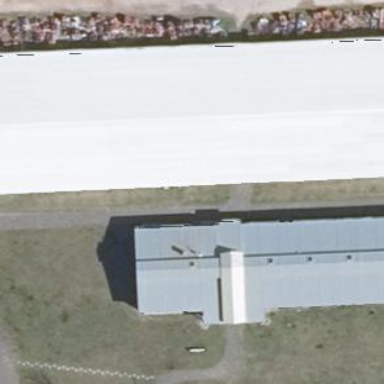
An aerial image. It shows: Gabled building with roof oriented along its structure.